Question: I have requirement to get the time difference between two times(24-hours format).Sum all find difference and minus to allocated weekly hours.
For finding difference between two time(start_time and end_time). I have used mysql query:
'''
SELECT es.empid,es.shiftid, es.start_time,es.end_time,TIMEDIFF(es.end_time, es.start_time) FROM
'empschedule' AS es INNER JOIN 'employee' AS e ON es.'empId'=e.'empID'
'''

For first two records i found correct difference but for last record i got wrong difference.please help me how i get correct difference.
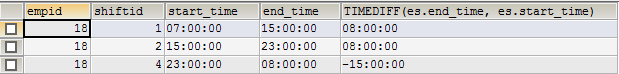
Answer: I suppose OP looks for:
'''
select
es.empid,
es.shiftid,
es.start_time,
es.end_time,
case when (es.end_time > es.start_time) then
timediff(es.end_time, es.start_time)
else
ADDTIME(timediff('24:00:00', es.start_time), es.end_time)
end
FROM 'empschedule' AS es
INNER JOIN 'employee' AS e
ON es.'empId'=e.'empID'
'''